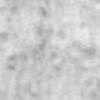
Label: no_change